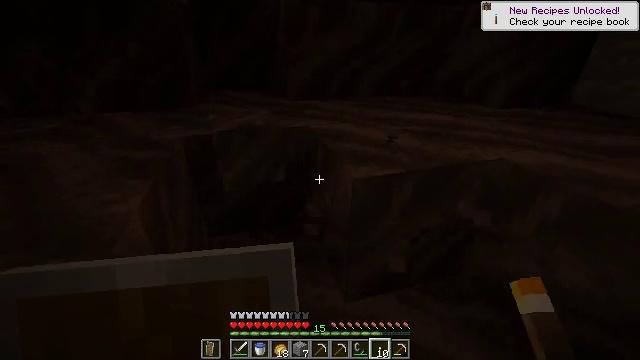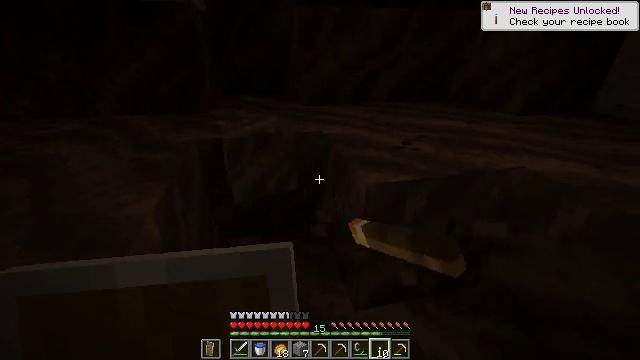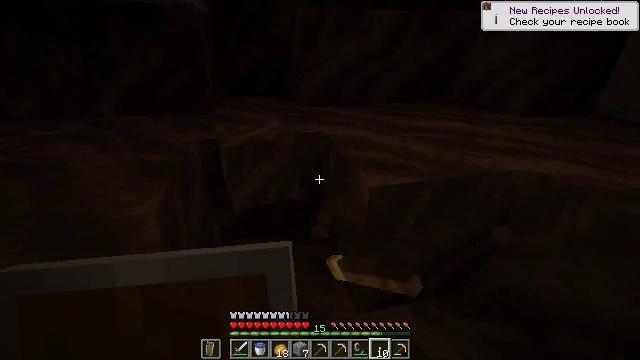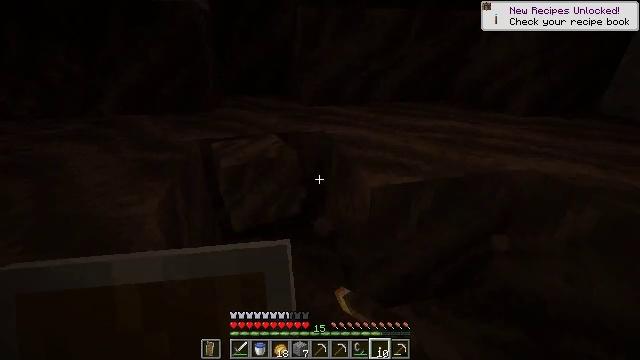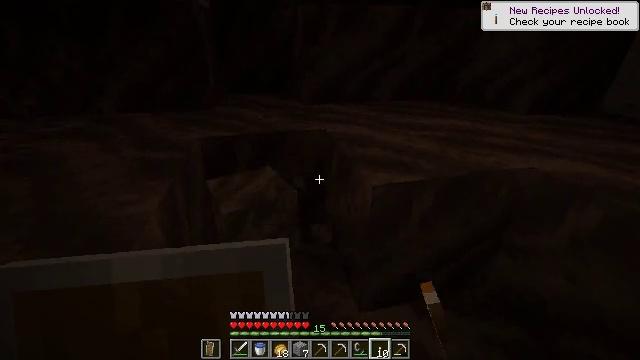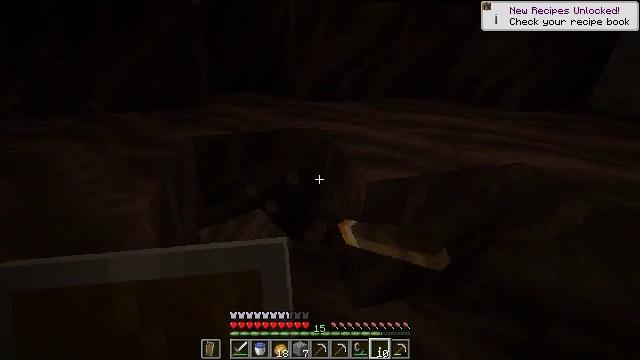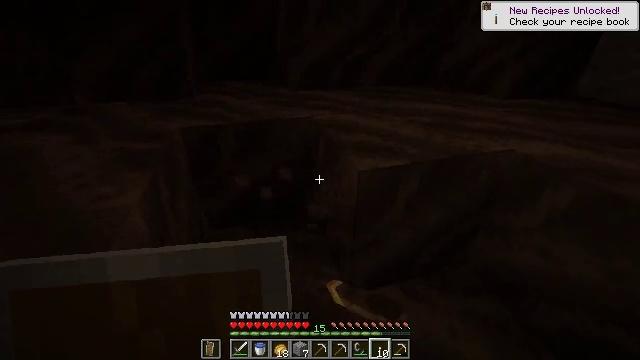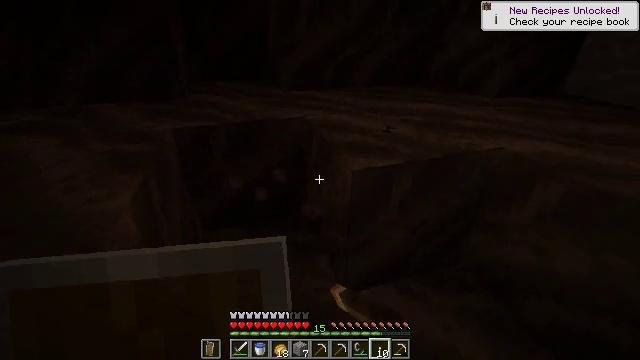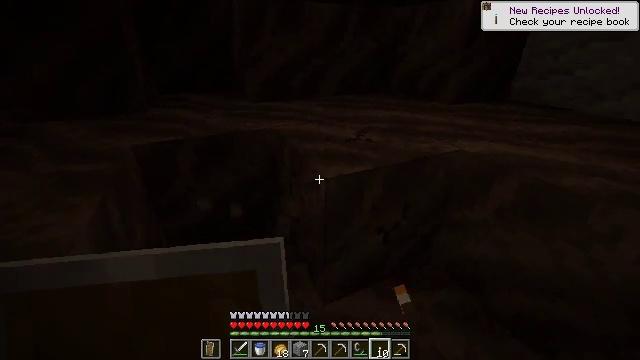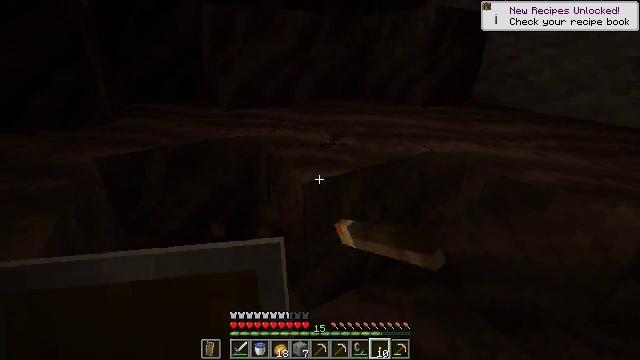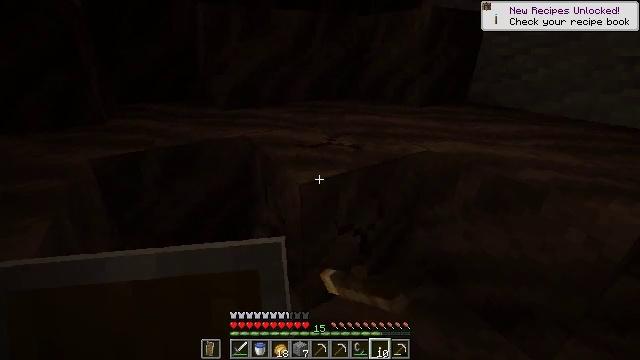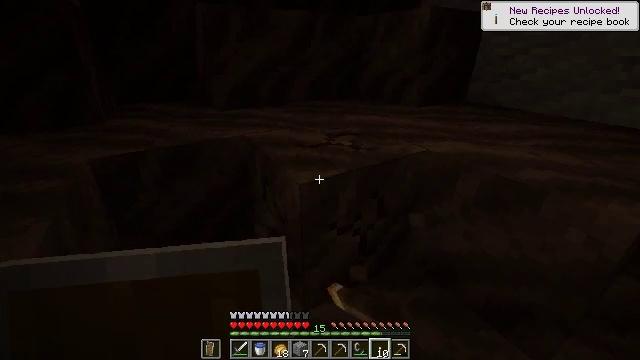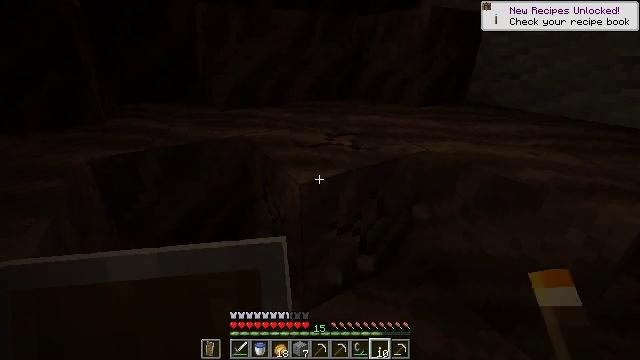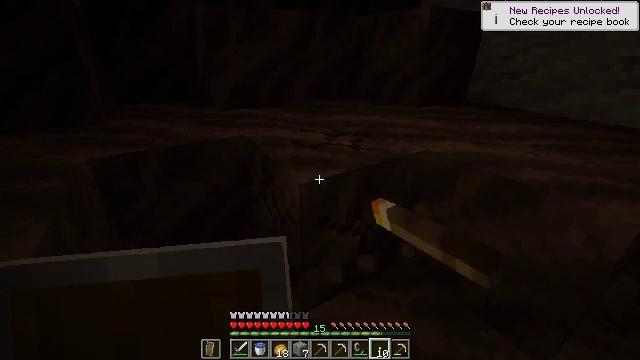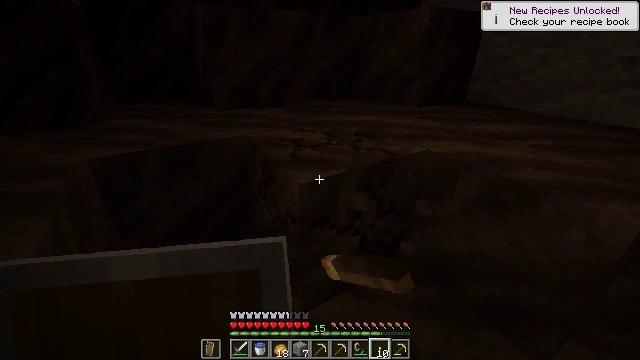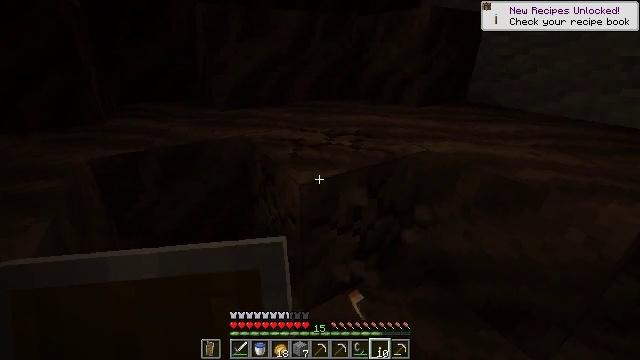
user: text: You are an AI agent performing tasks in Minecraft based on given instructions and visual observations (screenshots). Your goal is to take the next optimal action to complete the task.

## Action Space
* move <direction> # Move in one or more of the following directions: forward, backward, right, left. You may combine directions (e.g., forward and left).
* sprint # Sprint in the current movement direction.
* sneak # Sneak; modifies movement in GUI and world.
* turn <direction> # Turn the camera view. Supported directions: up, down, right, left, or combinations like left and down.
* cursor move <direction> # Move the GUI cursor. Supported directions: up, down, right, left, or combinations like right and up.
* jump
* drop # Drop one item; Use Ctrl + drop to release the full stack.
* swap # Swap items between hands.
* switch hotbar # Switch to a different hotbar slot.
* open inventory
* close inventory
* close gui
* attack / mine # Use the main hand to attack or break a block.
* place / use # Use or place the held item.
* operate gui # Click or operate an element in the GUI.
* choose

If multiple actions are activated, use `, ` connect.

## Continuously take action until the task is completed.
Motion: motion action
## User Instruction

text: Remove layers of soul soil.
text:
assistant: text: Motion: turn left and up, attack / mine
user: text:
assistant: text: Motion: attack / mine
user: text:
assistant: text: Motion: attack / mine
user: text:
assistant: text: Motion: attack / mine
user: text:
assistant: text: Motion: turn right, attack / mine
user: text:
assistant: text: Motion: turn right and down, attack / mine
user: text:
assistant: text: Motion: turn right, attack / mine
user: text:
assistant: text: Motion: turn right and up, attack / mine
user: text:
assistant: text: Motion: turn right and up, attack / mine
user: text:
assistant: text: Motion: attack / mine
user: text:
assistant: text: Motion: attack / mine
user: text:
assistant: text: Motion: attack / mine
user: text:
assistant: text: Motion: attack / mine
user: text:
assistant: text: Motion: attack / mine
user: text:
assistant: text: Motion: attack / mine
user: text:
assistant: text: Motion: attack / mine
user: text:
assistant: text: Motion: attack / mine
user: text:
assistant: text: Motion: attack / mine
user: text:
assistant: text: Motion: attack / mine
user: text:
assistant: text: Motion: attack / mine
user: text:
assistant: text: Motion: attack / mine
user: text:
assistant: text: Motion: attack / mine
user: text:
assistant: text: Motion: attack / mine
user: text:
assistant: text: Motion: move forward, attack / mine
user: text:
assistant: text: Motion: move forward and move left, attack / mine
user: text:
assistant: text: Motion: move forward and move left, attack / mine
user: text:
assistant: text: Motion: move forward and move left, attack / mine
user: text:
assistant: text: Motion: turn left, attack / mine
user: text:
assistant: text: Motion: turn left, attack / mine
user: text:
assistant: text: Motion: attack / mine